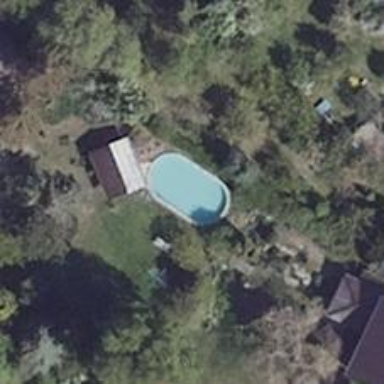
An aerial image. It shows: Swimming pool located in leisure land.